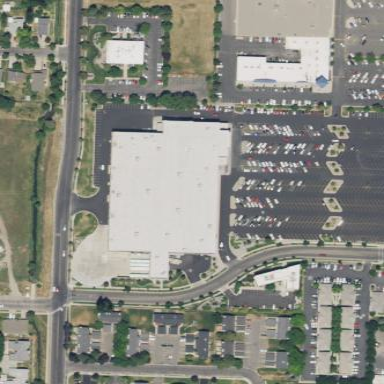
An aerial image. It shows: Wholesale shop within building.